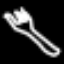
Label: fork